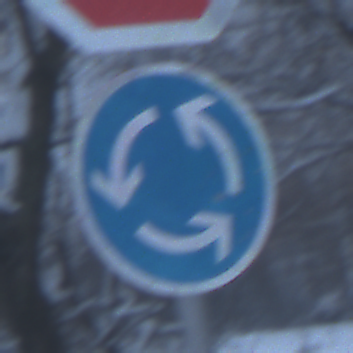
Verkehrszeichen: Kreisverkehr
Zusatzzeichen oben: Stop
Umgebung: Outdoor, Nature
Tageszeit: Midday
Wetter: Overcast
Licht: Natural
Jahreszeit: Winter
Kontrast: LowContrast